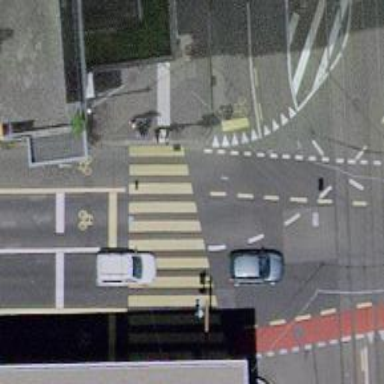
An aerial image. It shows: Kerb barrier.